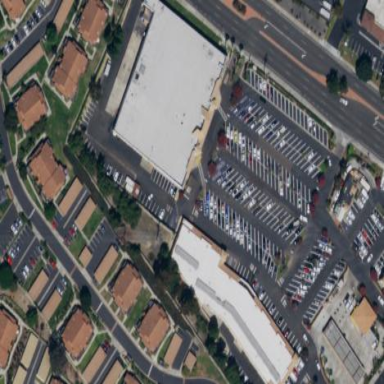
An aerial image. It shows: Supermarket located in building.